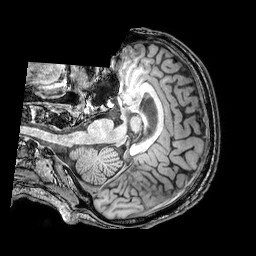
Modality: T1w
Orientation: axial
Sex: male
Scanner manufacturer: philips
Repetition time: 0.008155 s
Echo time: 0.00375 s